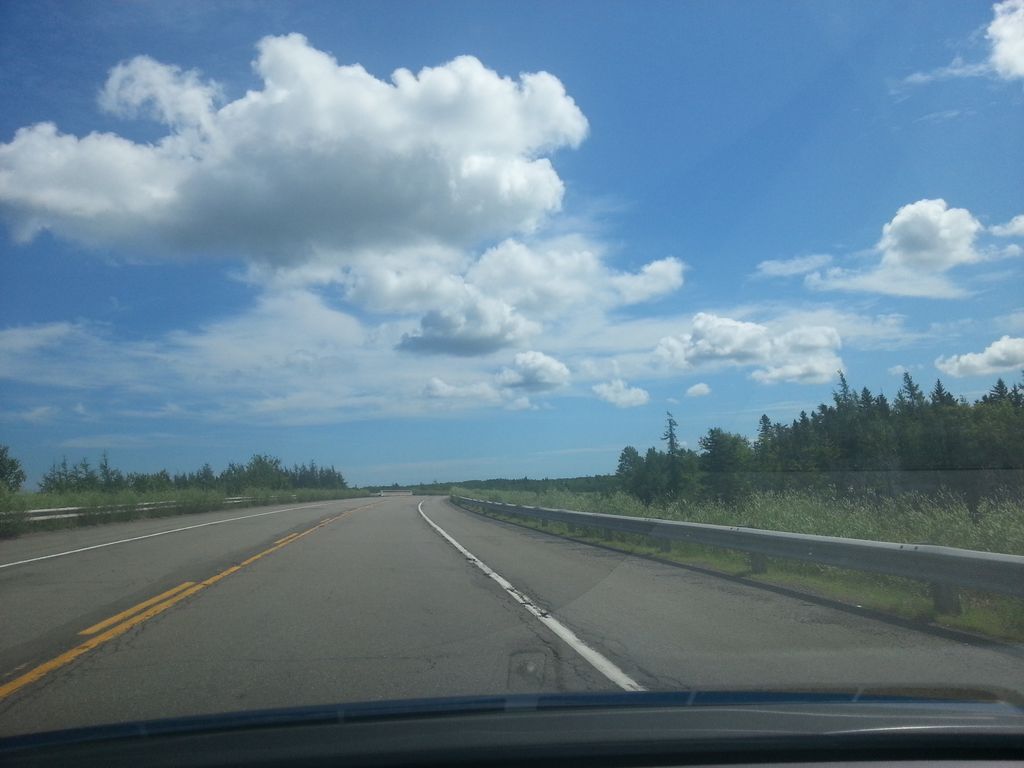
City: charlottetown